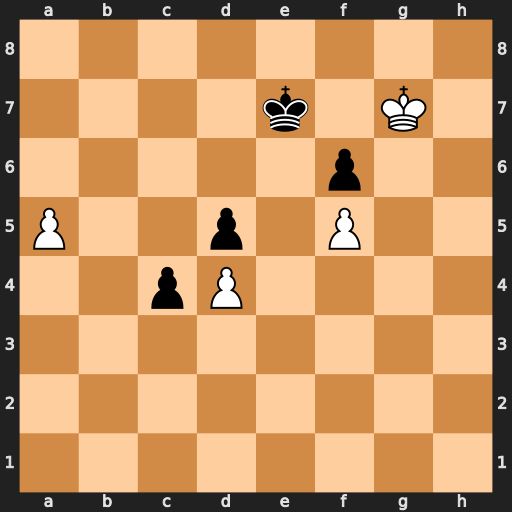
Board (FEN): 8/4k1K1/5p2/P2p1P2/2pP4/8/8/8
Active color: w
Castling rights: -
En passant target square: -
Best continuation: a6 c3 a7 c2 a8=Q